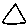
Label: triangle